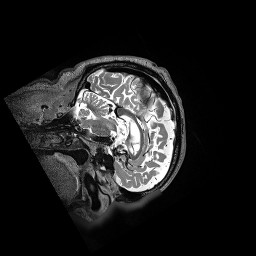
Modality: T2w
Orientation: sagittal
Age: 81
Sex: female